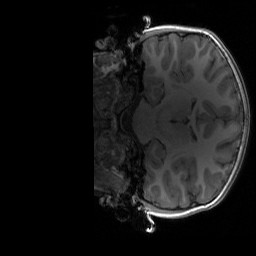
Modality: T1w
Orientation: coronal
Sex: female
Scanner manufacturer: siemens
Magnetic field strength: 3 T
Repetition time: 1.9 s
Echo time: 0.00243 s